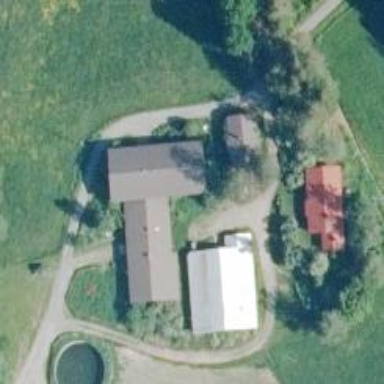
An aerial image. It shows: Farmyard area.